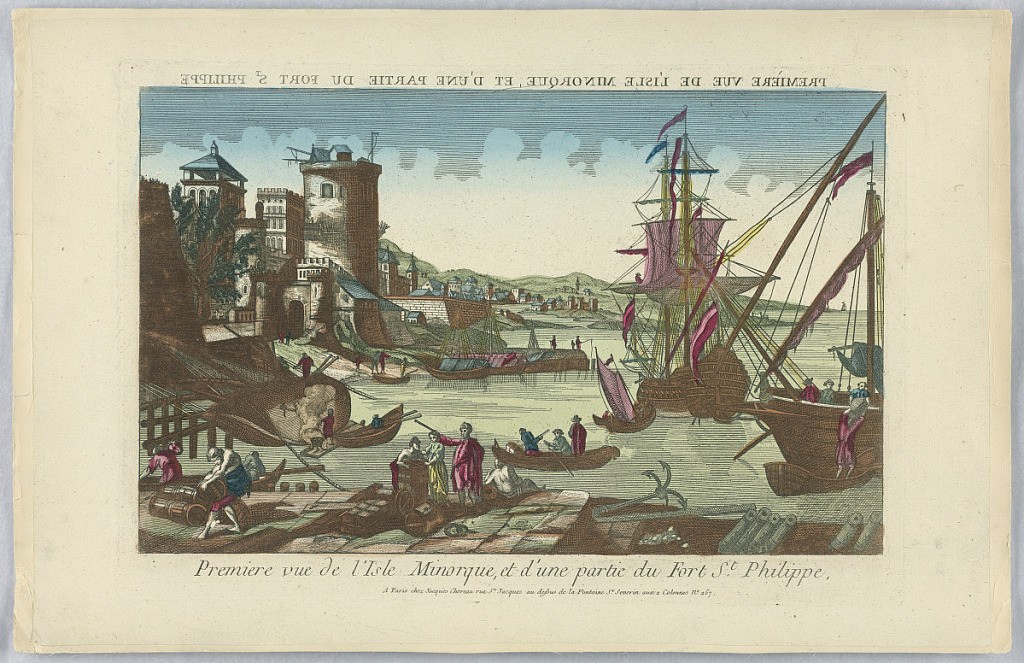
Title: Peep-Show Print
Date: mid-18th century
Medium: Engraving and brush and wash on paper
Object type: Print
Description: Peep-show print